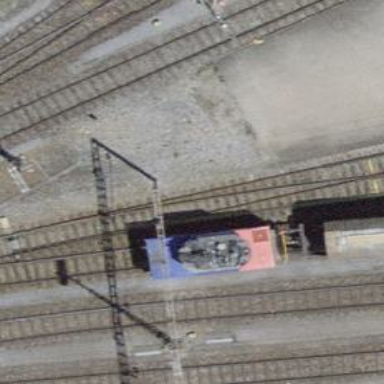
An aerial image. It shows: Railway yard with electrified contact lines.